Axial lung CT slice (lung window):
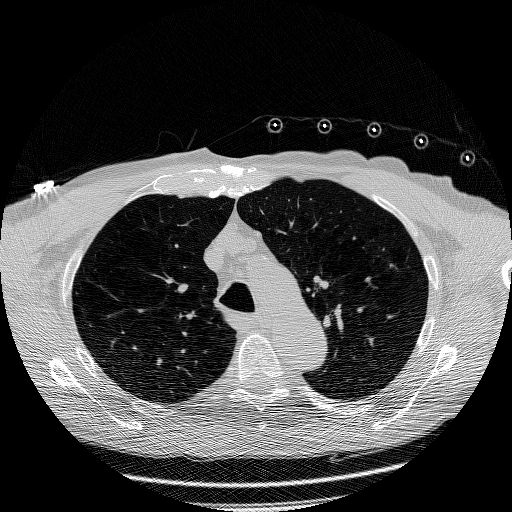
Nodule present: no